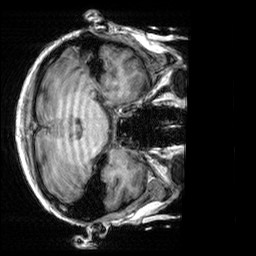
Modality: T1w
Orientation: axial
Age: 75
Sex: male
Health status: healthy
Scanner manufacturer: siemens
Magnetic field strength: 3 T
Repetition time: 2.3 s
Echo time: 0.00303 s